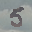
Label: 5